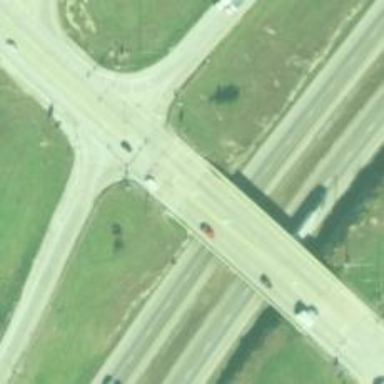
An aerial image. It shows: Primary highway bridge.